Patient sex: F
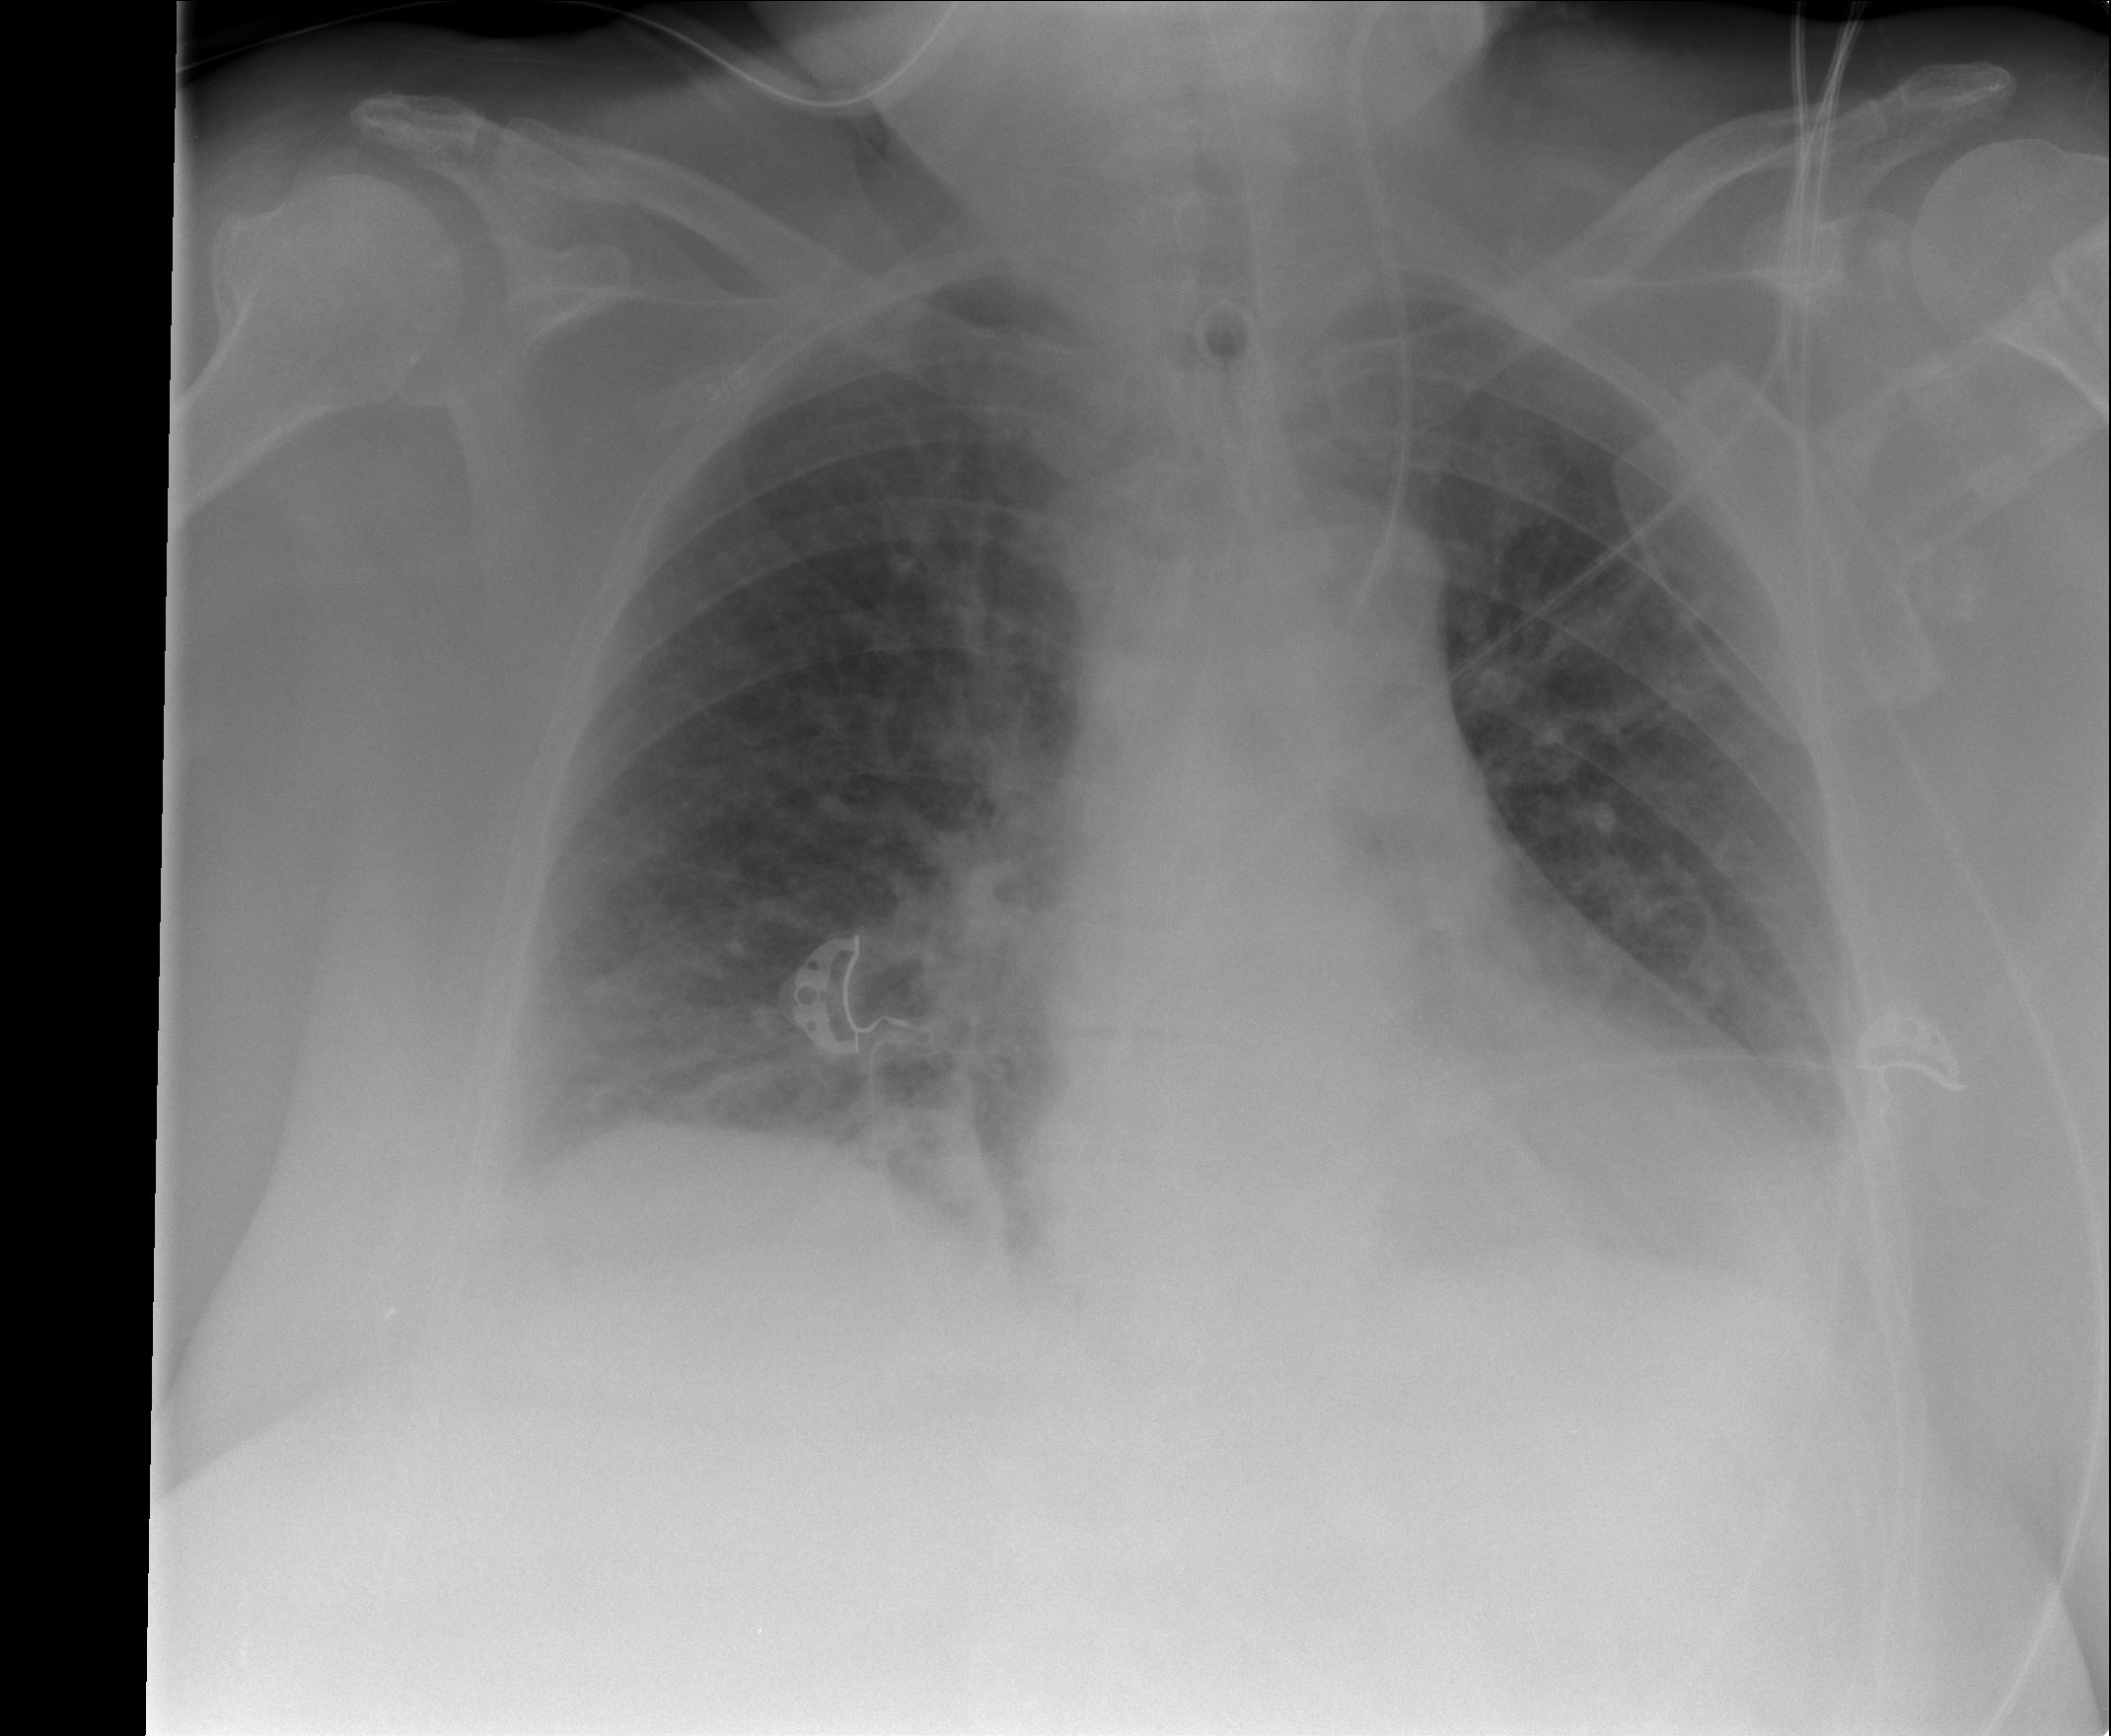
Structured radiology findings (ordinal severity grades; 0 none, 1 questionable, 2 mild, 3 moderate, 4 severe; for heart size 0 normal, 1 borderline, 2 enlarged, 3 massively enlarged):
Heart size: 2
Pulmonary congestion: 2
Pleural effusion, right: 0
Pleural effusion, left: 2
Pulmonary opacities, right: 0
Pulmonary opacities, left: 0
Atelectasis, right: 0
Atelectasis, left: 0